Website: macys
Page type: customer-info-address
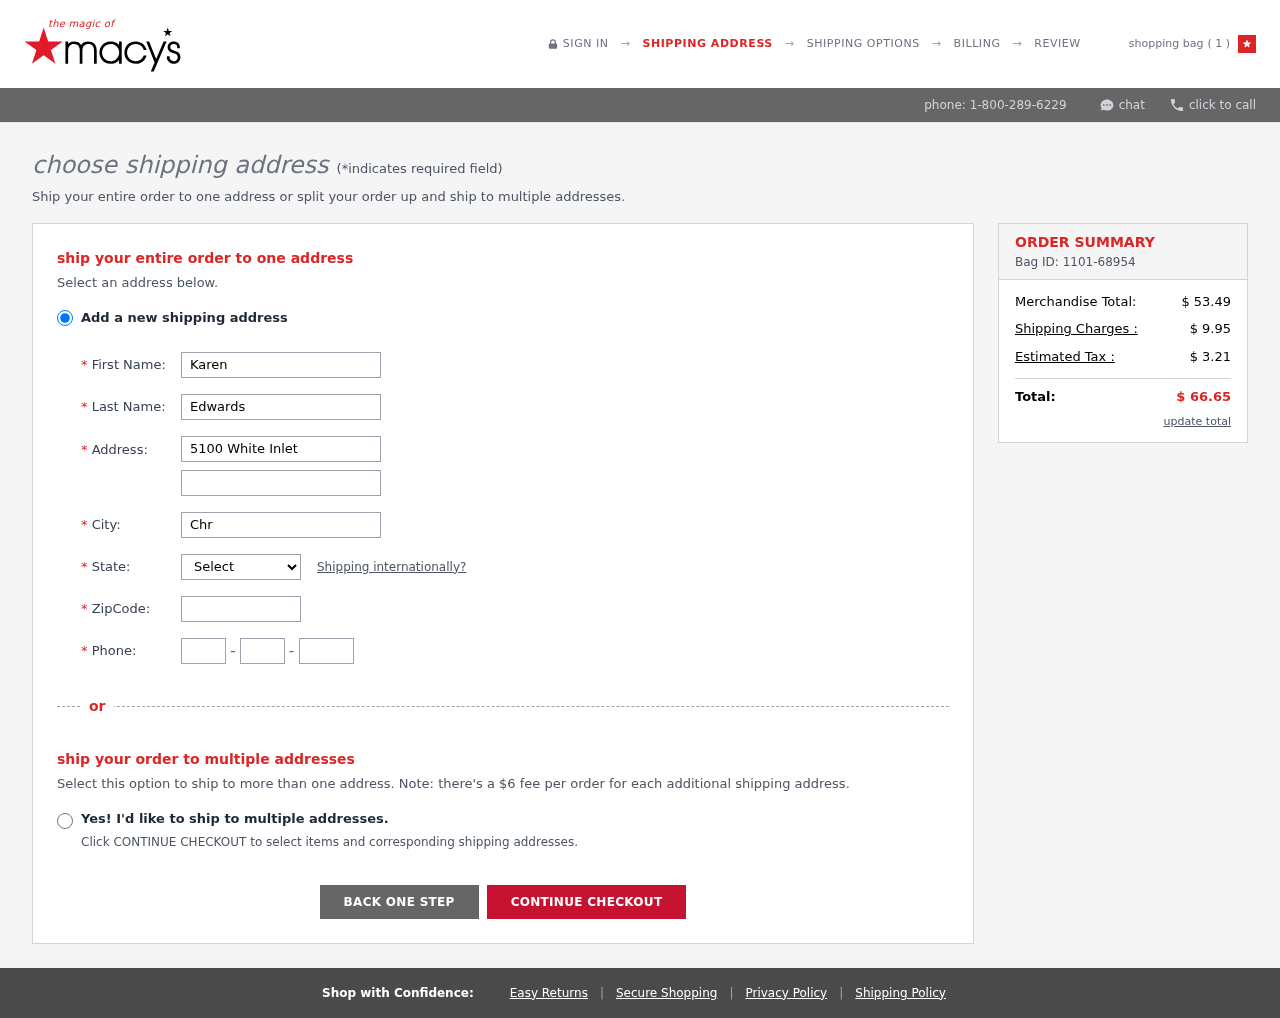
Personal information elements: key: PII_CITY
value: Christopherstad
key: PII_FIRSTNAME
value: Karen
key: PII_LASTNAME
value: Edwards
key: PII_PHONE_AREA
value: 697
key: PII_PHONE_PREFIX
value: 881
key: PII_PHONE_SUFFIX
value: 4187
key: PII_POSTCODE
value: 87645
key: PII_STATE_ABBR
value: TX
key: PII_STREET
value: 5100 White Inlet
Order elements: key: ORDER_NUM_ITEMS
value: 1
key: ORDER_ID
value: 1101-68954
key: ORDER_SUBTOTAL
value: $ 53.49
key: ORDER_SHIPPING_COST
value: $ 9.95
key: ORDER_TAX
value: $ 3.21
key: ORDER_TOTAL
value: $ 66.65